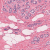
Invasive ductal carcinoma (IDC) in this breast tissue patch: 0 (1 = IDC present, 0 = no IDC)